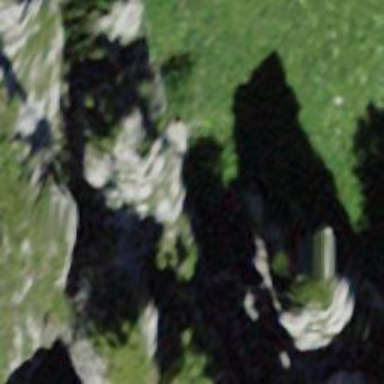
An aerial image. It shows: Natural cliff.